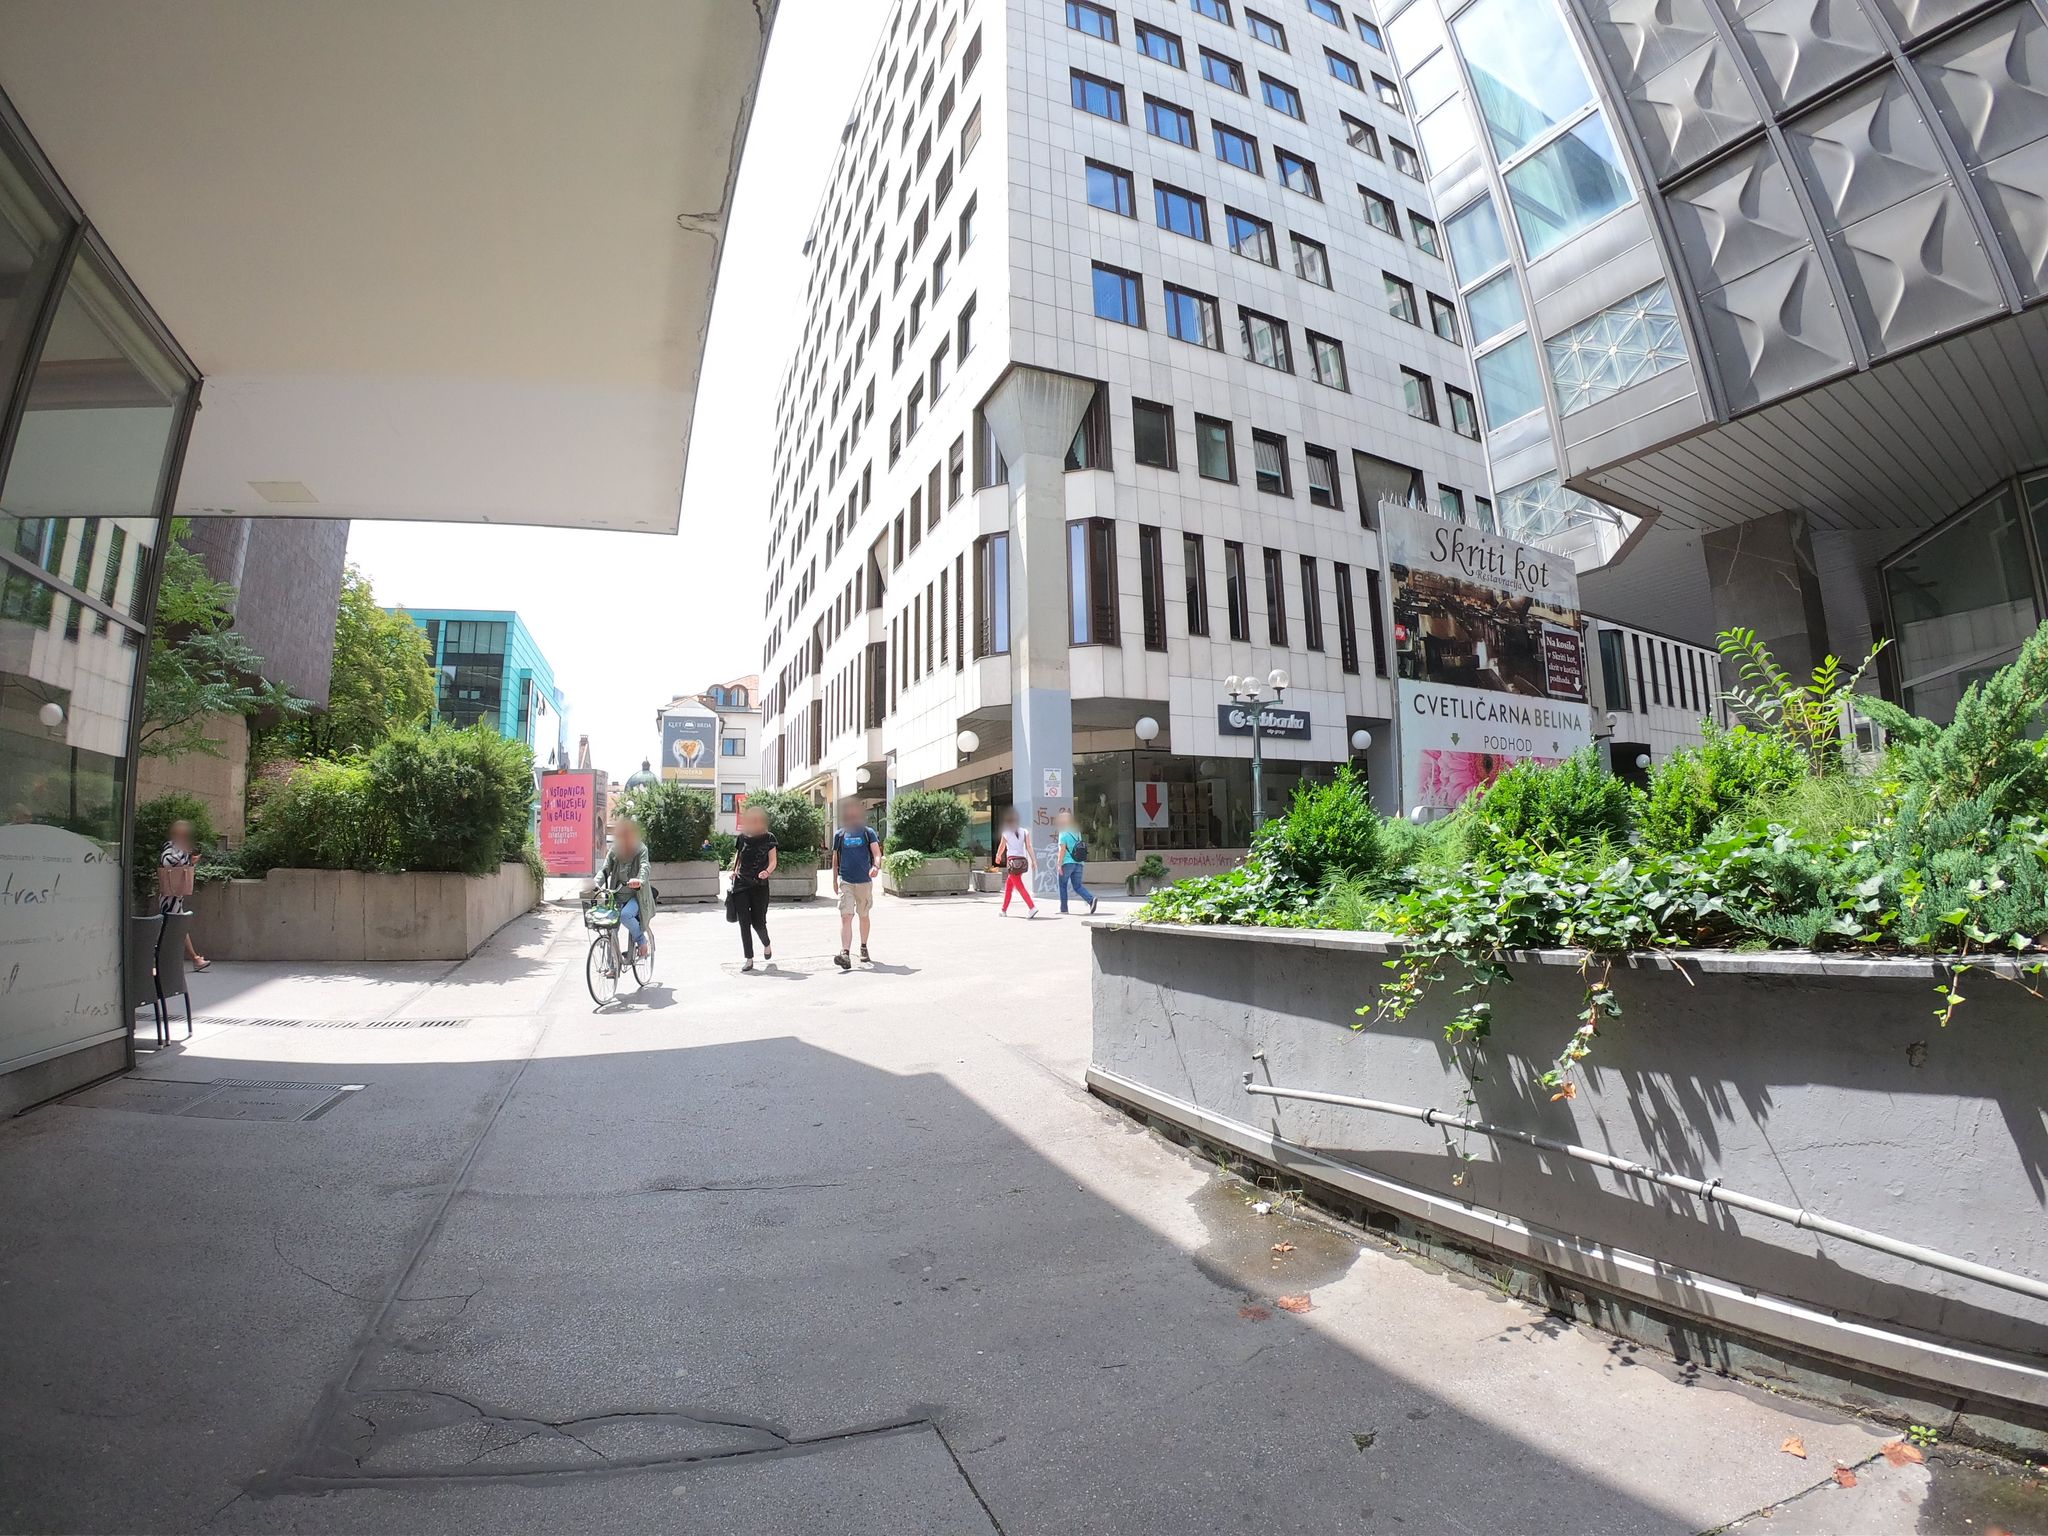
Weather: clear
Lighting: day
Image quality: good
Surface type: walking surface
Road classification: pedestrian, steps, path
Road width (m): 3.5
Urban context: urban centre
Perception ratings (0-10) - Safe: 8, Lively: 9.1, Beautiful: 5.03, Boring: 4.43, Depressing: 3.85, Wealthy: 8.92